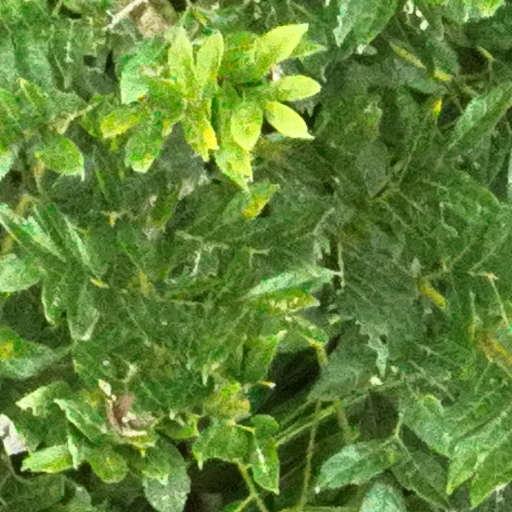
Species: Jacaranda copaia
GBIF accepted scientific name: Jacaranda copaia
Crown area (m\u00b2): 112.645